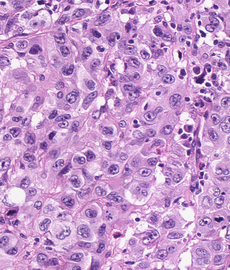
Tumor epithelial tissue: yes
Tumor-associated stroma tissue: no
Normal tissue: no